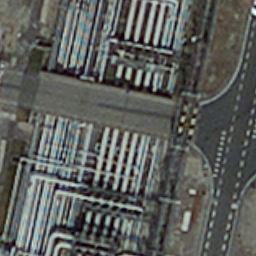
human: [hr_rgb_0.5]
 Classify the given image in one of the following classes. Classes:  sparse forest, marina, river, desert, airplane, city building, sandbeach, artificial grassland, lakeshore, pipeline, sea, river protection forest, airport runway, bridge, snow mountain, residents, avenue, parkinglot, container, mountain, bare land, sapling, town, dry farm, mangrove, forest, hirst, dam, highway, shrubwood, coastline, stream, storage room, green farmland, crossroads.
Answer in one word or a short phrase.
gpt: pipeline